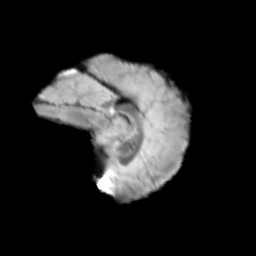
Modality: T2w
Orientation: sagittal
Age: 11
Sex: female
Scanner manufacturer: siemens
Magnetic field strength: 3 T
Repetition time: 3.8 s
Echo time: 0.07 s